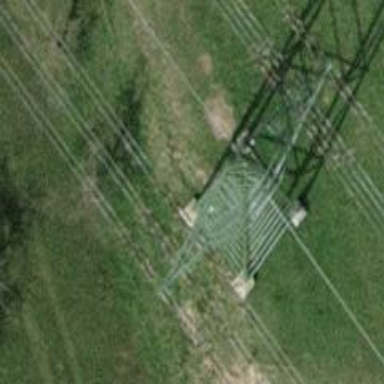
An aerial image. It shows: Power tower.